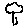
Label: tree